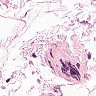
Metastatic tissue present: no